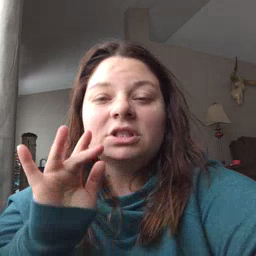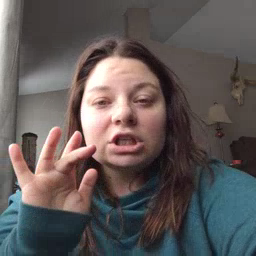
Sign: touch